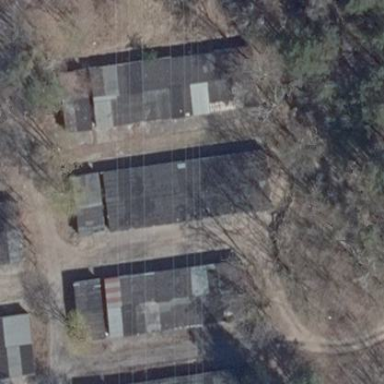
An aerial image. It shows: Group of garages.